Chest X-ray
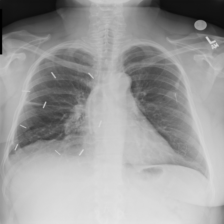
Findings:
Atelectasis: negative
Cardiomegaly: negative
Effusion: negative
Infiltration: negative
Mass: negative
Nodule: negative
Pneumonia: negative
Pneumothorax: negative
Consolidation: negative
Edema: negative
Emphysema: negative
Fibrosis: negative
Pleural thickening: negative
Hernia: negative